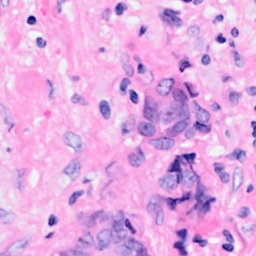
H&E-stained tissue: Breast